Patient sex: F
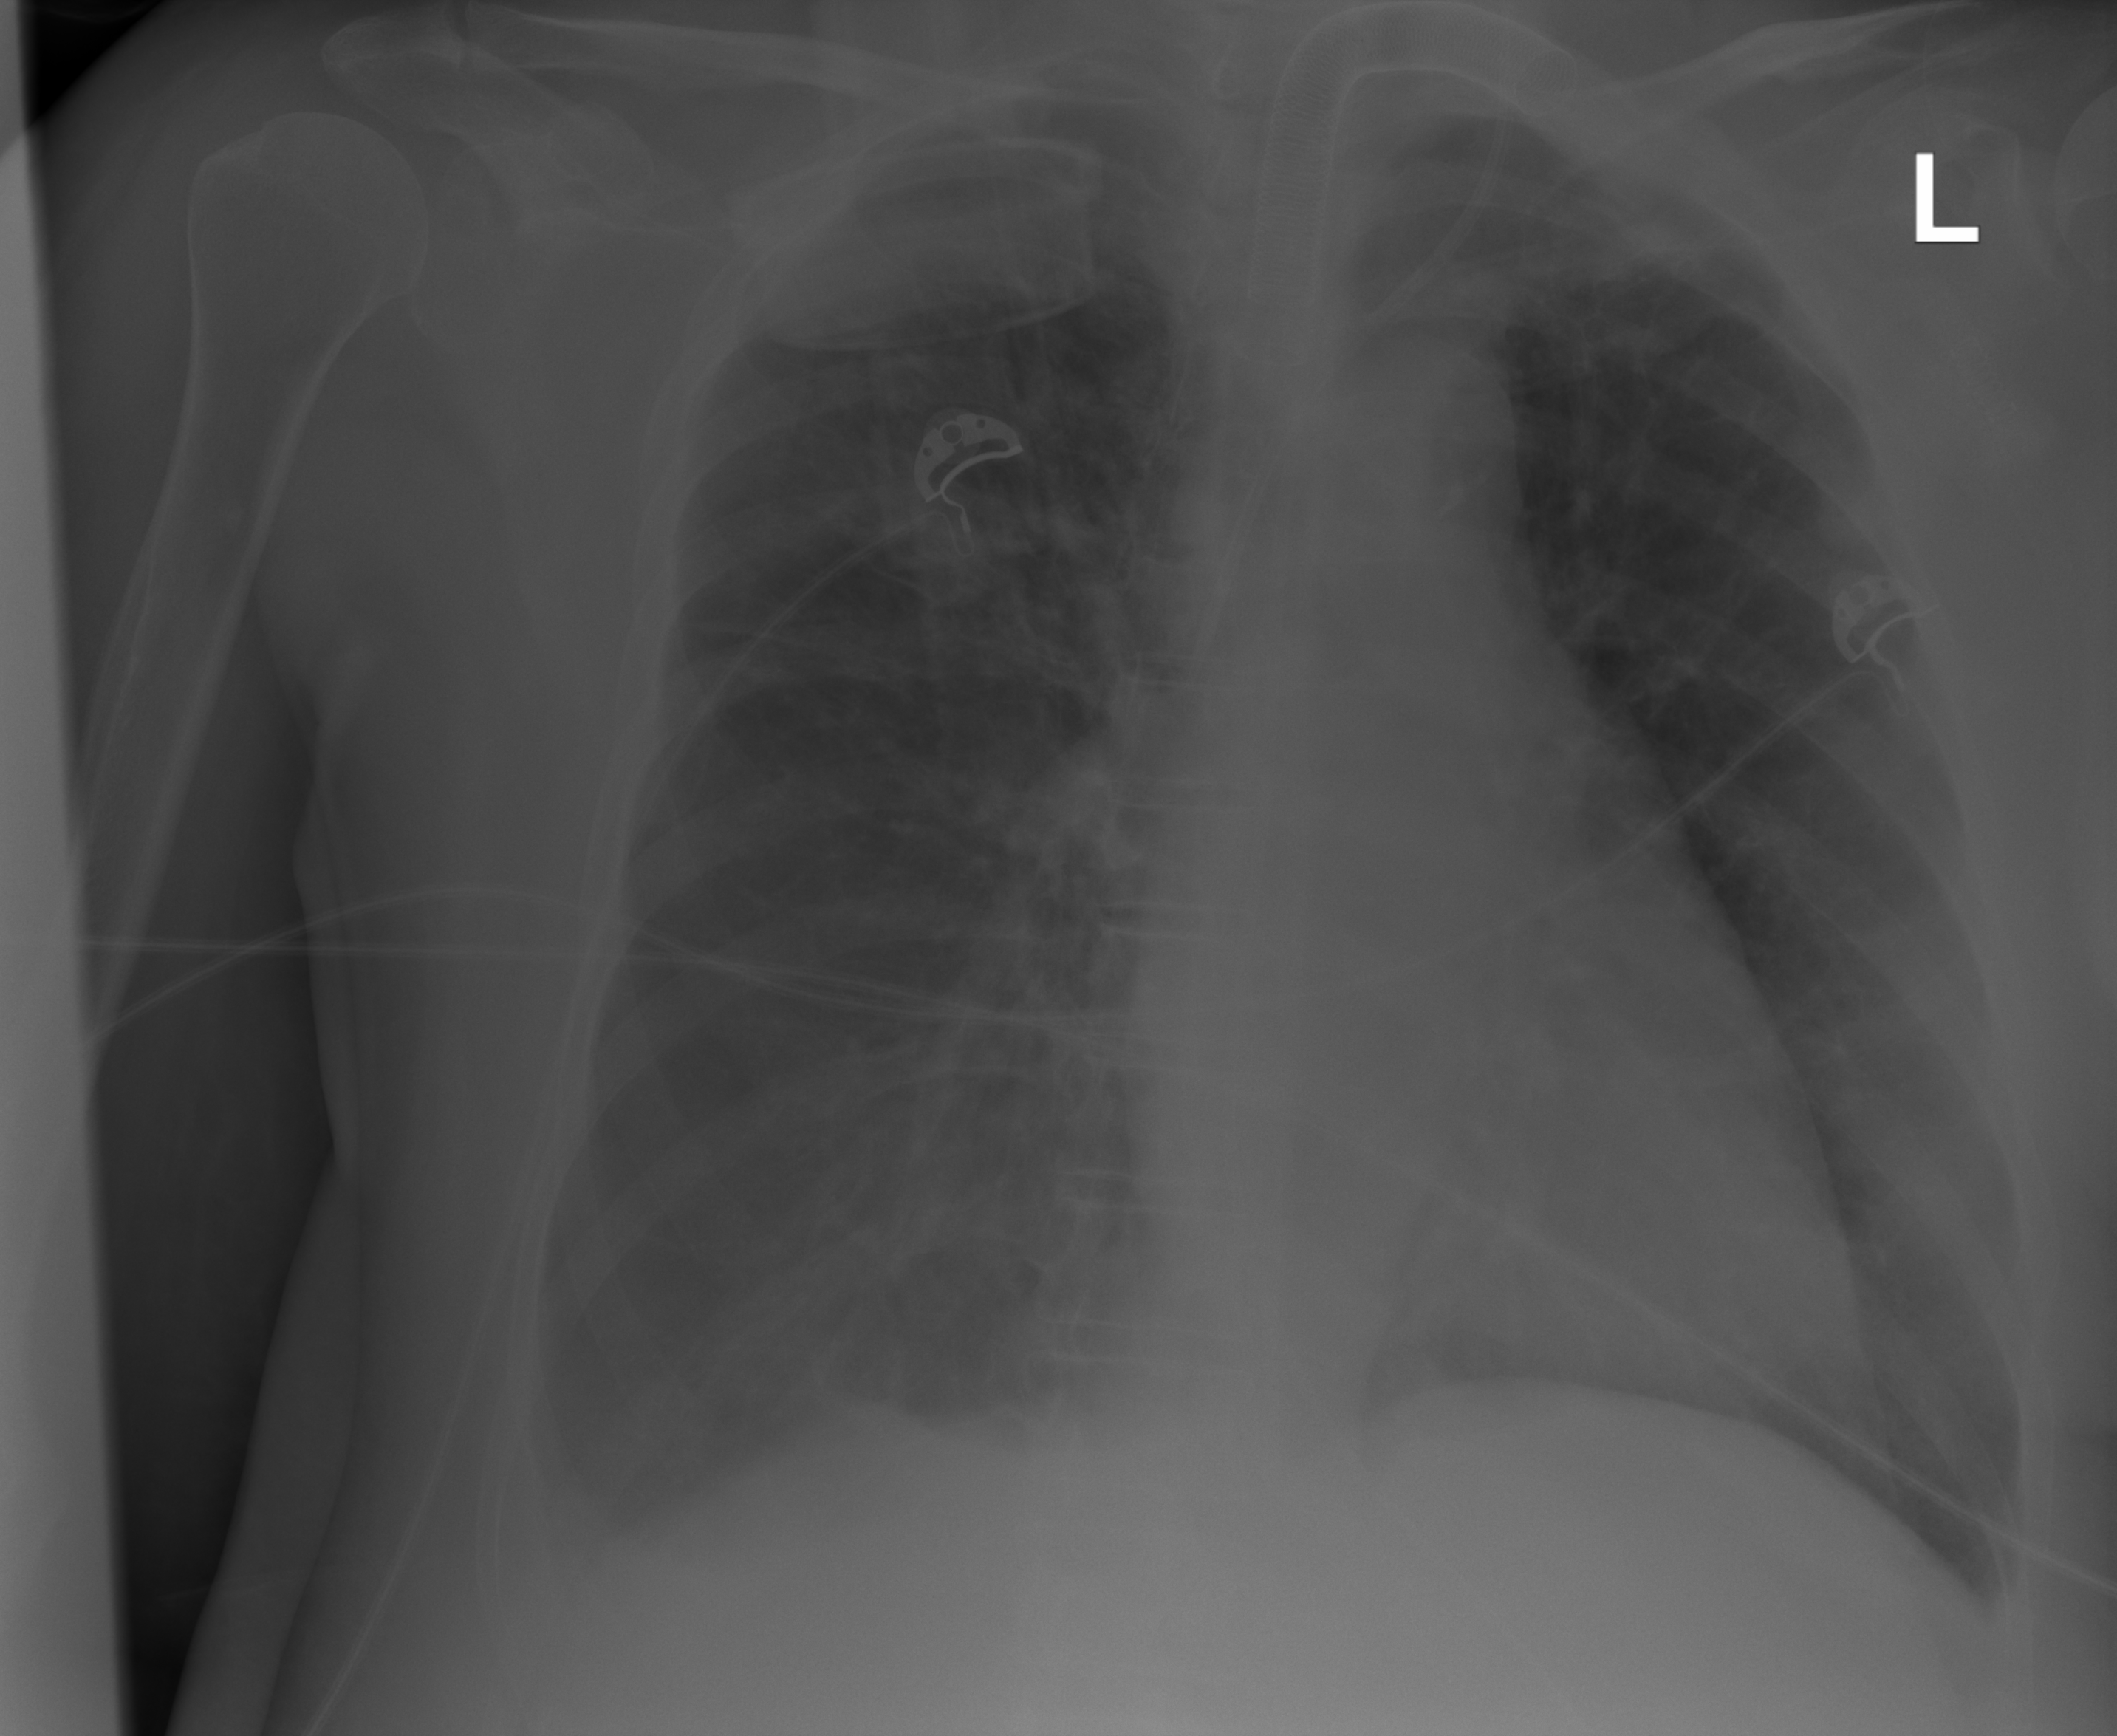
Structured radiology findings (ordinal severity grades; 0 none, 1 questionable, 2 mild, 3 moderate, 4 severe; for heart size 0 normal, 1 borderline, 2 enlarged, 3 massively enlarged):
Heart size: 1
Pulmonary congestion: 2
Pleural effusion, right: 3
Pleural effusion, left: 2
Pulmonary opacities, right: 0
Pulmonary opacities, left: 0
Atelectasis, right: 2
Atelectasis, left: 0